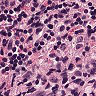
Metastatic tissue present: yes